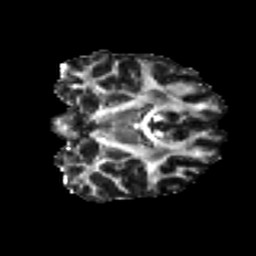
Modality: FA
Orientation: coronal
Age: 37
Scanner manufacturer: ge
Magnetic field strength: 3 T
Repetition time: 7.8 s
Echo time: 0.0608 s